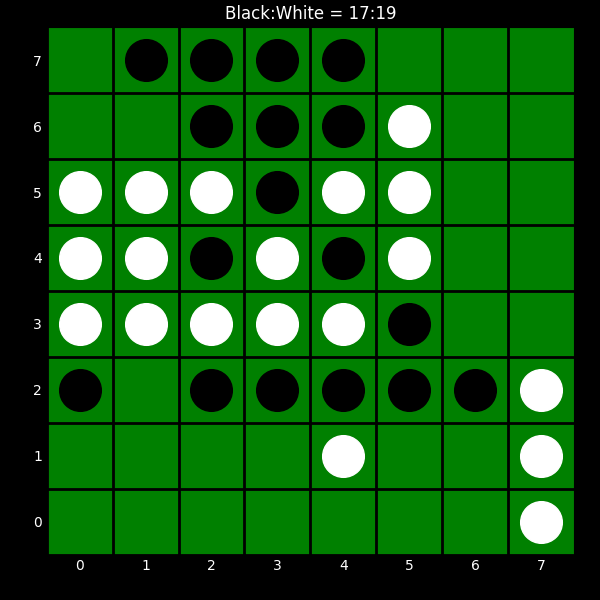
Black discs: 17
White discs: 19